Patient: sex M, age 69
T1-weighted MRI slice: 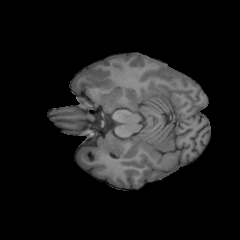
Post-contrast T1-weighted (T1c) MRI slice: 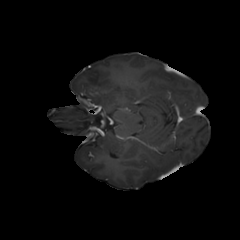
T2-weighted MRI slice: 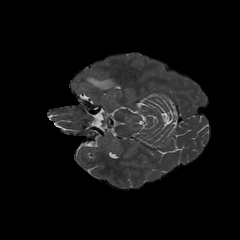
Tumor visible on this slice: yes
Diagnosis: Glioblastoma, IDH-wildtype
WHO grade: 4